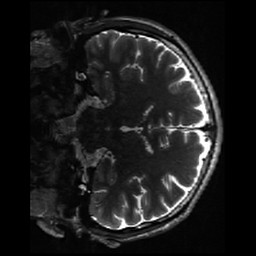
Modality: inplaneT2
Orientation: coronal